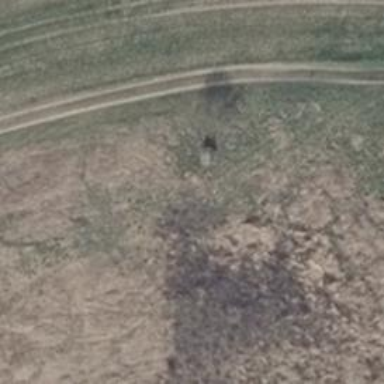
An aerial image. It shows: Hunting stand.